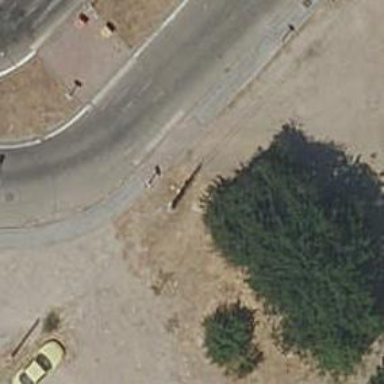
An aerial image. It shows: Bollard barrier.